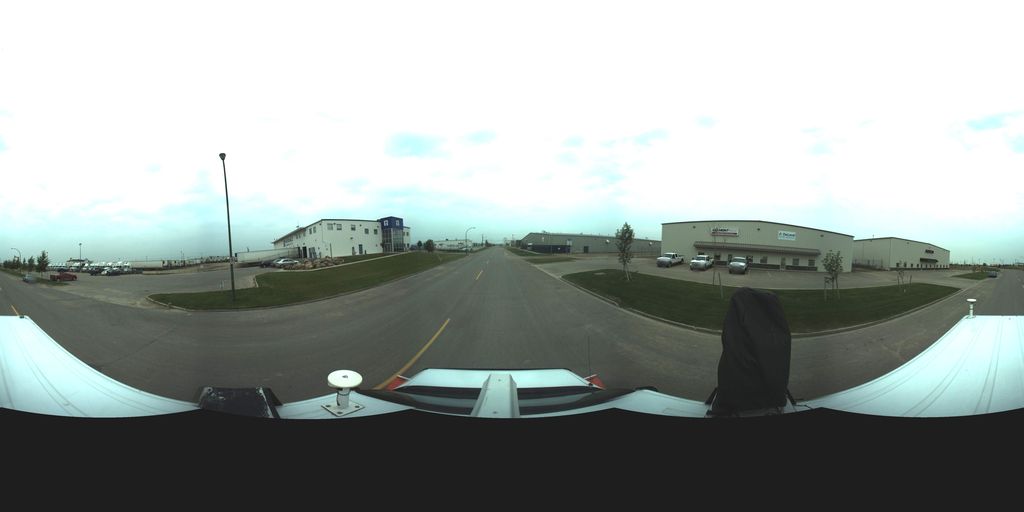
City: saskatoon